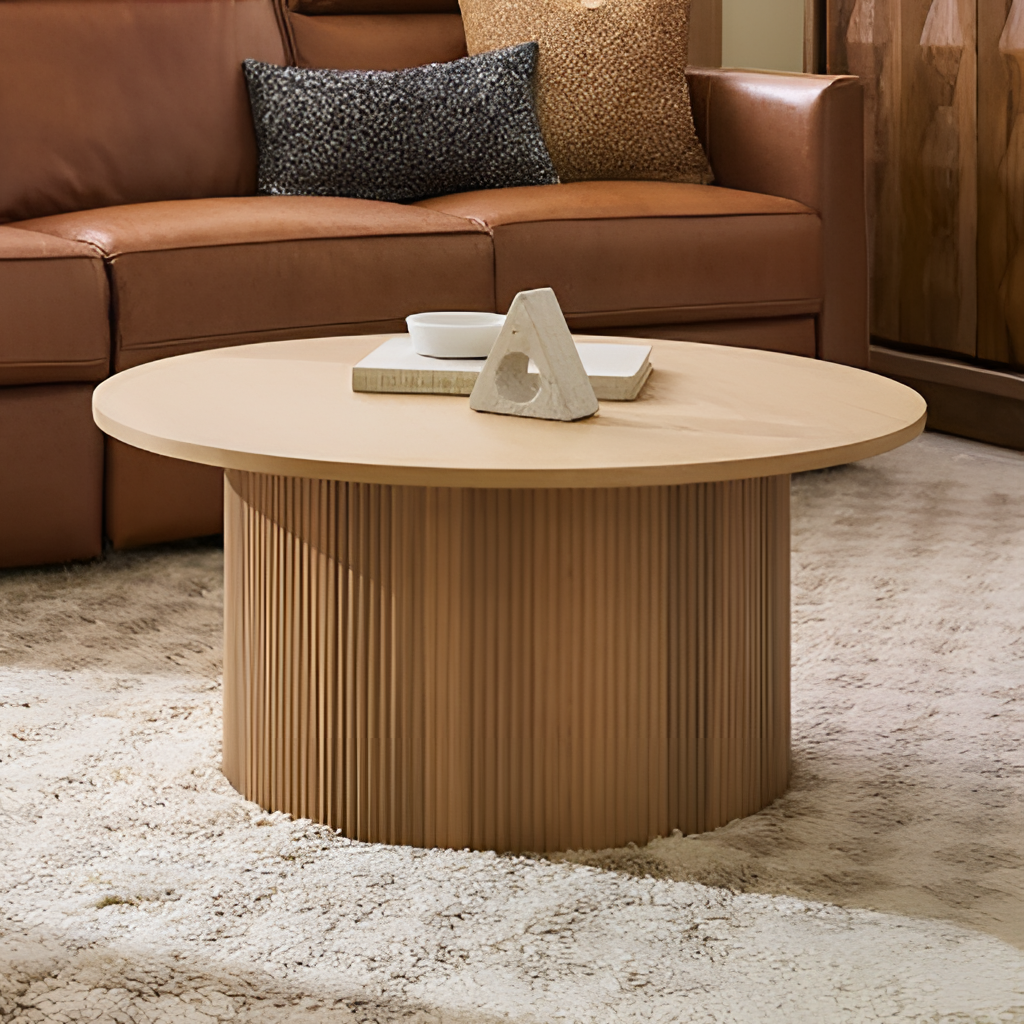
living room, leather sofa, beige paint wallpaper, with solid pattern, beige carpet flooring, with shaggy pattern, modern